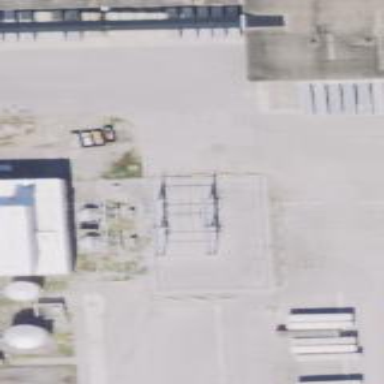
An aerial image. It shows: Power substation.